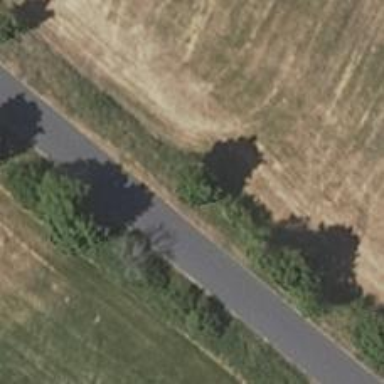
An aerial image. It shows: Row of deciduous broadleaved trees.